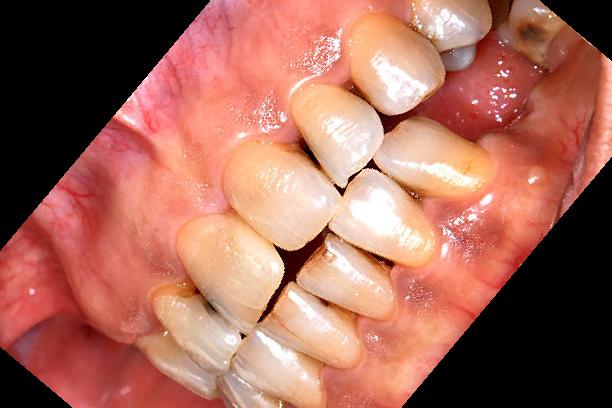
Condition: Gingivitis